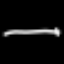
Label: line